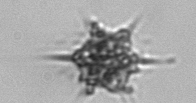
Label: Dictyocha